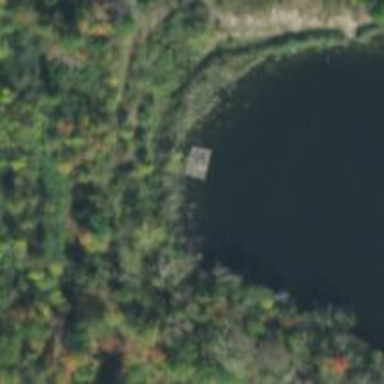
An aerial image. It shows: Reservoir area.